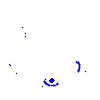
Particle: electron